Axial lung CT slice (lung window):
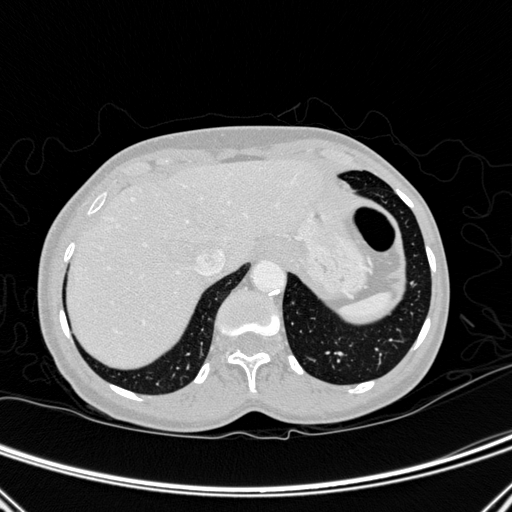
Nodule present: no